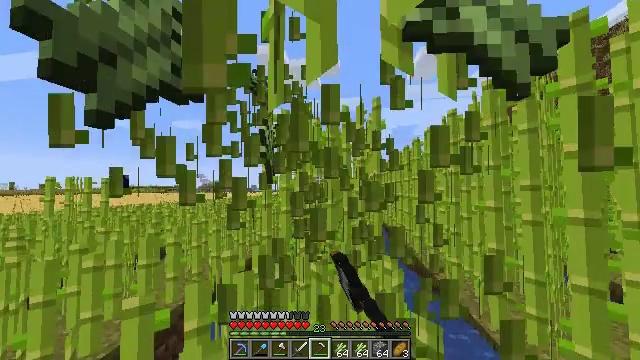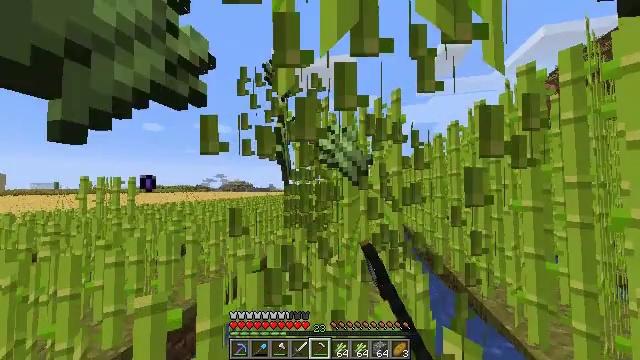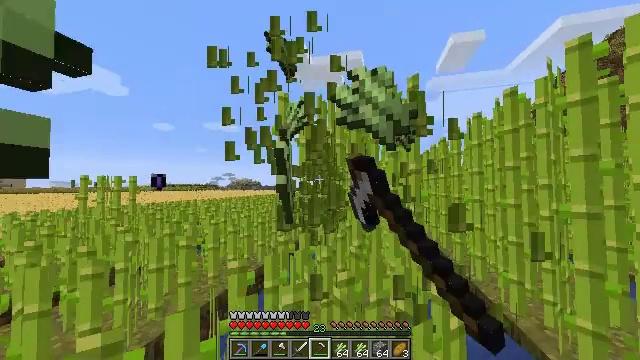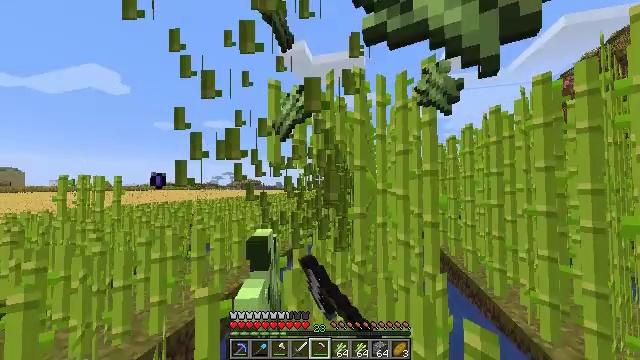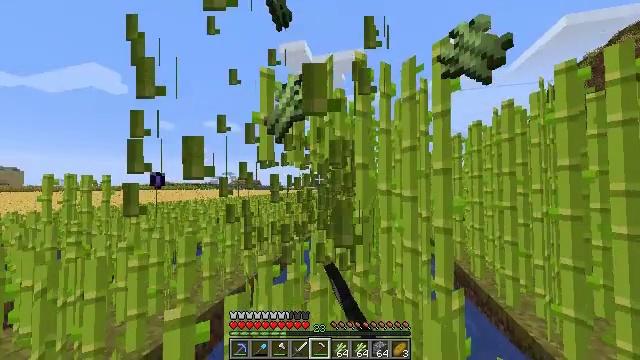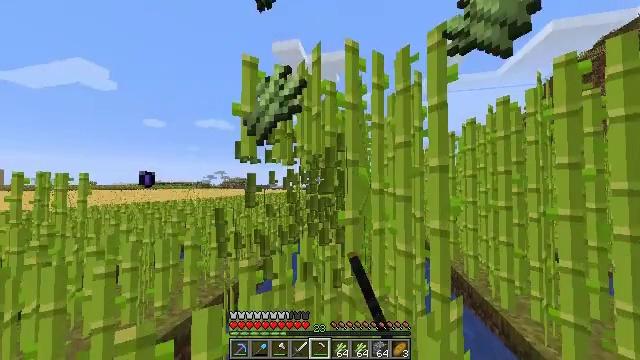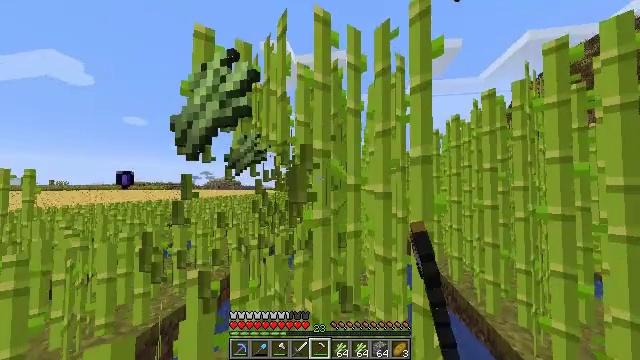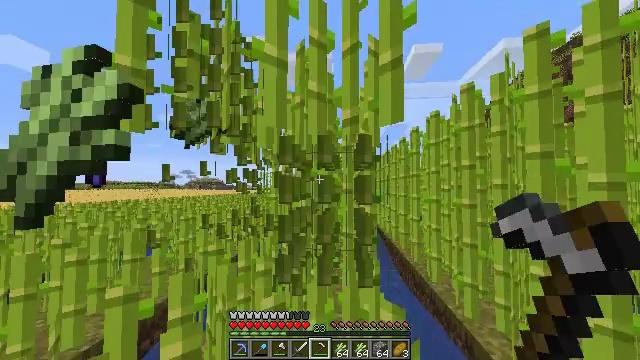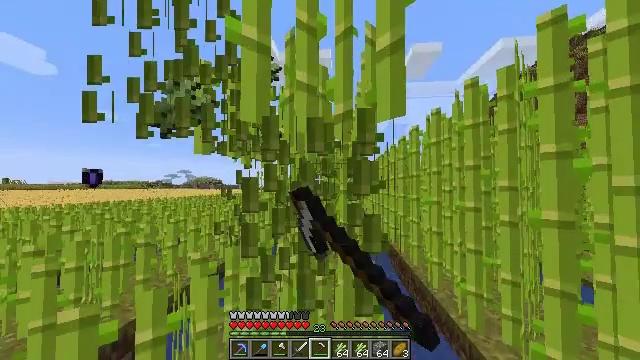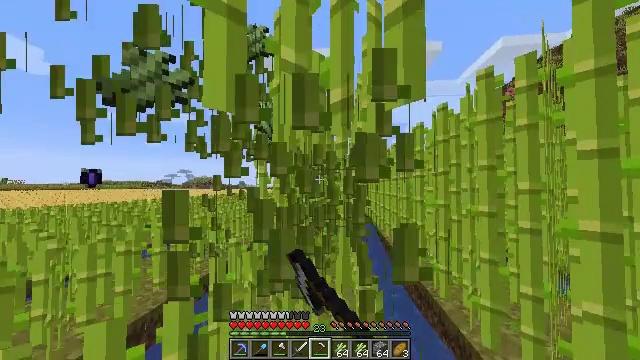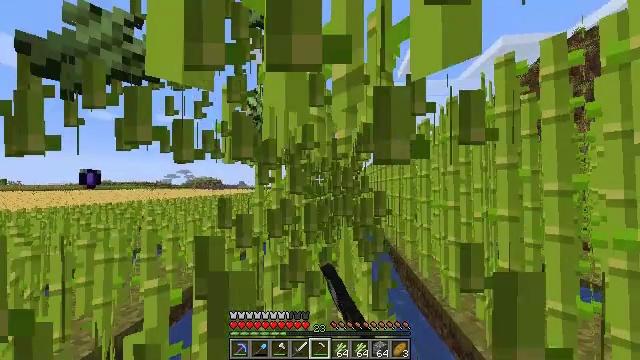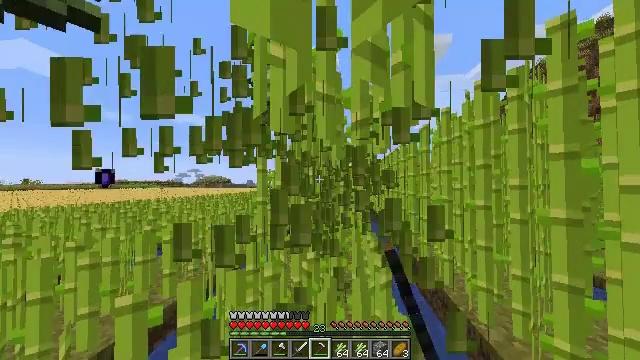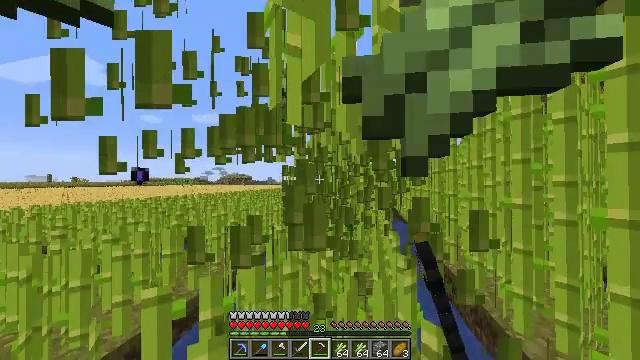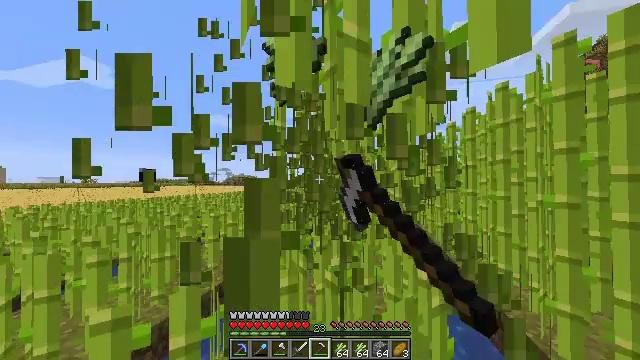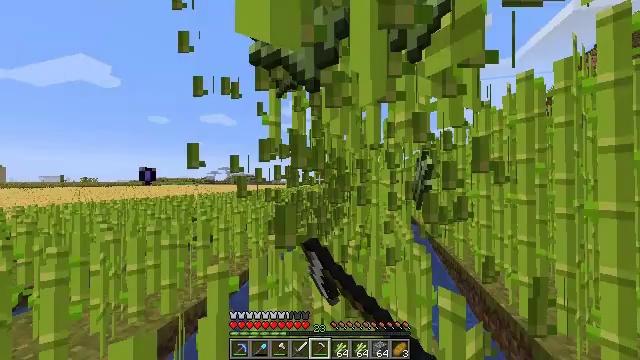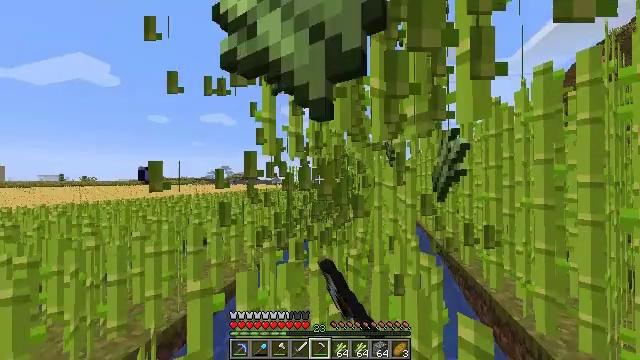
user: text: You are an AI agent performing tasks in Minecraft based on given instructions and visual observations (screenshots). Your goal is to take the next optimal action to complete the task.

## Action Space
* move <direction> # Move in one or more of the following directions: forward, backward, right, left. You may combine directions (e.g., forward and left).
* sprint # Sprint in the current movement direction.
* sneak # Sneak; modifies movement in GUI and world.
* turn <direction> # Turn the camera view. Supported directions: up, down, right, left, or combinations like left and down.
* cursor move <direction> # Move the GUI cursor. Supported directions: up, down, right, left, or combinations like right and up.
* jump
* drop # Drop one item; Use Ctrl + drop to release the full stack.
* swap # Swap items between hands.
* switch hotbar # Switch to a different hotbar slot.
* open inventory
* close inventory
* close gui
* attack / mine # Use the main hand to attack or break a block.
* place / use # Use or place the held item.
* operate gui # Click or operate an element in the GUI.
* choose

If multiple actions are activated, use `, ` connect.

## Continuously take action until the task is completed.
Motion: motion action
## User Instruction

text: Gather sugar cane for crafting.
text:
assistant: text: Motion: move forward, sprint, turn left, attack / mine
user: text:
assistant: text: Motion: move forward, sprint, turn left, attack / mine
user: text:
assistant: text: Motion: move forward, sprint, attack / mine
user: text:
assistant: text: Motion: move forward, sprint, attack / mine
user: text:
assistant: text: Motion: move forward and move right, sprint, turn right, attack / mine
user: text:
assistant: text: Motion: move forward and move right, sprint, turn right, attack / mine
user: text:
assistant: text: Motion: move forward and move right, sprint, turn right, attack / mine
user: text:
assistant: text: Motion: move forward, sprint, attack / mine
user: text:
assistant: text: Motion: move forward, sprint, attack / mine
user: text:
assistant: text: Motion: move forward, sprint, attack / mine
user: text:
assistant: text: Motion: move forward, sprint, turn left, attack / mine
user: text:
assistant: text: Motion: move forward, sprint, turn left, attack / mine
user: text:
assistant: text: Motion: move forward, sprint, turn left, attack / mine
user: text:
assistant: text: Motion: move forward, sprint, attack / mine
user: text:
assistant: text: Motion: move forward, sprint, attack / mine
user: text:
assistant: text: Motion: move forward, sprint, attack / mine
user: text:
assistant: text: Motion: move forward and move right, sprint, turn right, attack / mine
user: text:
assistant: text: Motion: move forward and move right, sprint, turn right, attack / mine
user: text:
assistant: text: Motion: move forward and move right, sprint, turn right, attack / mine
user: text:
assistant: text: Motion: move forward and move right, sprint, attack / mine
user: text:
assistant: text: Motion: move forward, sprint, attack / mine
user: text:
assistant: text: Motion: move forward, sprint, attack / mine
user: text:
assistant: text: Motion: move forward, sprint, attack / mine
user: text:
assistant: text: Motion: move forward, sprint, turn left, attack / mine
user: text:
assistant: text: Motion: move forward, sprint, turn left, attack / mine
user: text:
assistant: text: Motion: move forward, sprint, turn left, attack / mine
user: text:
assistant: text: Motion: move forward, sprint, attack / mine
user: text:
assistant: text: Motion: move forward, sprint, attack / mine
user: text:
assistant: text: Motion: move forward, sprint, attack / mine
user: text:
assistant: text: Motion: move forward, sprint, turn right, attack / mine